【题型】填空题　【知识点】解析几何　【难度】medium
直线 \( l:x-y-1=0 \) 上一点 \( P \) 到 \( A(4,1) \) 与 \( B(0,4) \) 的距离之差的绝对值最大，则 \( P \) 的坐标为\underline{\qquad}.
【解答】
\noindent \textbf{【答案】} \( \left(\dfrac{10}{3},\dfrac{7}{3}\right) \)

\vspace{0.5em}
\noindent \textbf{【分析】}求出 \( B \) 点关于 \( l \) 的对称点 \( B' \) 的坐标，结合点 \( P \) 到 \( A(4,1) \) 与 \( B(0,4) \) 的距离之差的几何意义，确定当 \( P,B',A \) 三点共线时，\( \|PB|-|PA\| \) 最大，即可求得 \( AB' \) 的方程，联立 \( l:x-y-1=0 \)，即可求得答案.

\vspace{0.5em}
\noindent \textbf{【解析】}设点 \( B \) 关于 \( l \) 的对称点 \( B' \) 的坐标为 \( (a,b) \)，连接 \( BB' \)，

\vspace{0.5em}
\noindent 则 \( k_{BB'} \cdot k_l = -1 \)，即 \( \dfrac{b-4}{a} \times 1 = -1 \)，所以 \( a+b-4=0 \, ① \).

\vspace{0.5em}
\noindent 因为 \( BB' \) 的中点 \( \left(\dfrac{a}{2},\dfrac{b+4}{2}\right) \) 在直线 \( l \) 上，

\vspace{0.5em}
\noindent 所以 \( \dfrac{a}{2} - \dfrac{b+4}{2} - 1 = 0 \)，即 \( a-b-6=0 \, ② \).

\vspace{0.5em}
\noindent 由①②得
\[
\begin{cases}
a=5 \\
b=-1
\end{cases}
\]
，所以点 \( B' \) 的坐标为 \( (5,-1) \).

\vspace{0.5em}
\noindent 于是 \( AB' \) 所在直线的方程为 \( \dfrac{y-1}{-1-1} = \dfrac{x-4}{5-4} \)，即 \( 2x+y-9=0 \).

\vspace{0.5em}
\noindent 又 \( \|PB|-|PA\| = \|PB'|-|PA\| \)，

\vspace{0.5em}
\noindent 当且仅当 \( P,B',A \) 三点共线时，\( \|PB'|-|PA\| \) 最大.

\vspace{0.5em}
\noindent 所以联立直线 \( l \) 与 \( AB' \) 的方程即
\[
\begin{cases}
x-y-1=0 \\
2x+y-9=0
\end{cases}
\]
，解得 \( x = \dfrac{10}{3}, y = \dfrac{7}{3} \)，

\vspace{0.5em}
\noindent 即 \( l \) 与 \( AB' \) 的交点坐标为 \( \left(\dfrac{10}{3},\dfrac{7}{3}\right) \)，

\vspace{0.5em}
\noindent 故点 \( P \) 的坐标为 \( \left(\dfrac{10}{3},\dfrac{7}{3}\right) \).

\vspace{0.5em}
\noindent 故答案为：\( \left(\dfrac{10}{3},\dfrac{7}{3}\right) \)
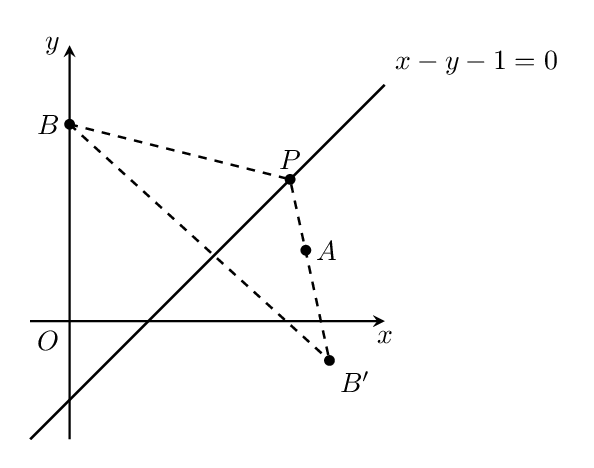